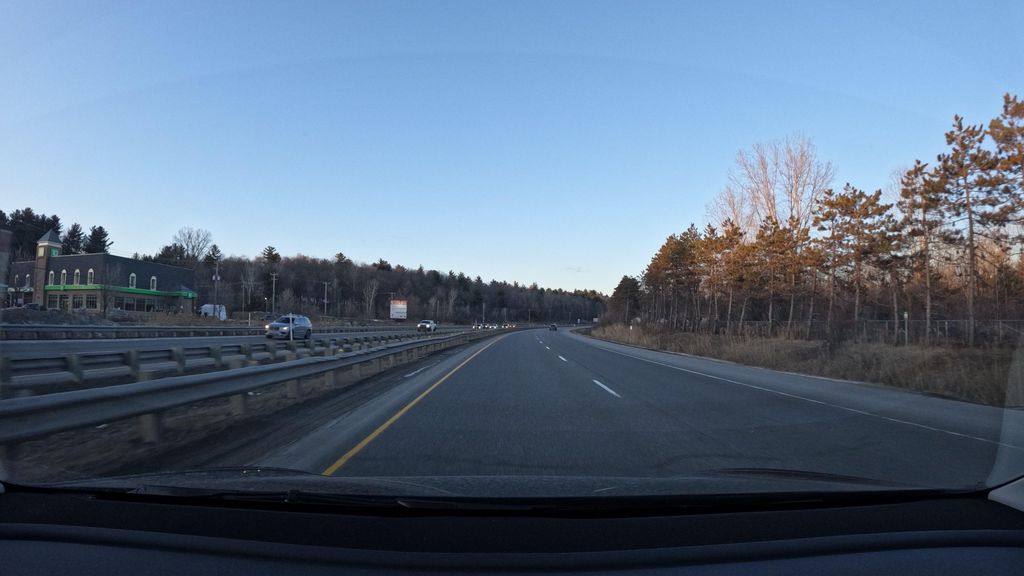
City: montreal